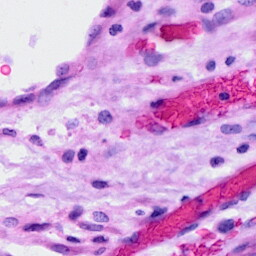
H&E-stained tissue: Ovarian